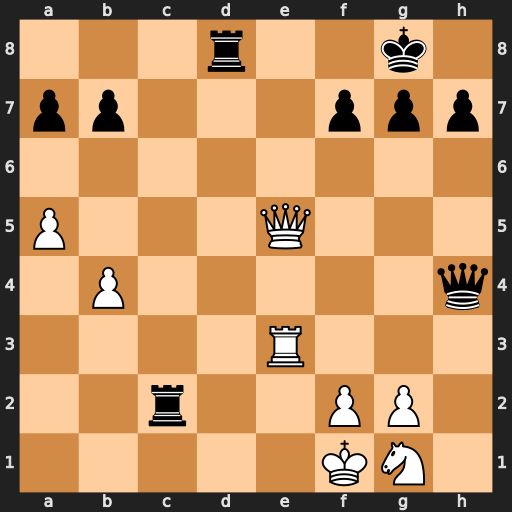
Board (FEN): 3r2k1/pp3ppp/8/P3Q3/1P5q/4R3/2r2PP1/5KN1
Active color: w
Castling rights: -
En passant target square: -
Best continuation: Qe8+ Rxe8 Rxe8#